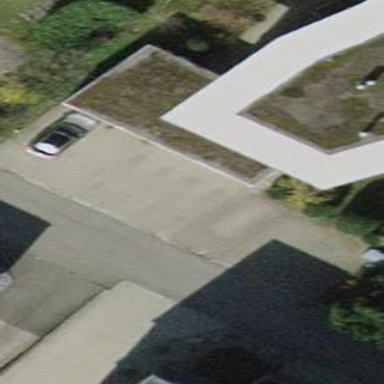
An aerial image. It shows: Group of garages.